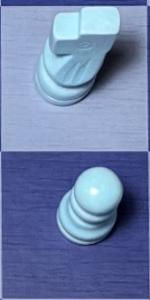
Label: Pawn_White